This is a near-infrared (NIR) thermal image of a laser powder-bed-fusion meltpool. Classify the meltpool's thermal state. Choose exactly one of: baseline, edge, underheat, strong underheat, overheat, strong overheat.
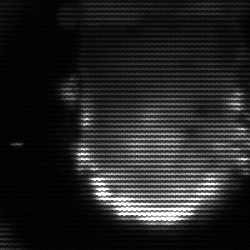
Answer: baseline